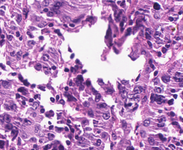
Tumor epithelial tissue: yes
Tumor-associated stroma tissue: no
Normal tissue: no